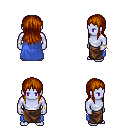
a pixel art fantasy rpg character, male body template, dark elf, purple skin, blue cape, robe skirt, brunette unkempt hairstyle, bracelets, four views (front, back, left, right), 2x2 character sprite sheet, small pixel art, hard edges, no anti-aliasing